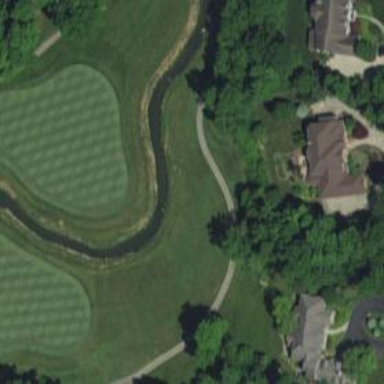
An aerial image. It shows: Path for both road and golf.